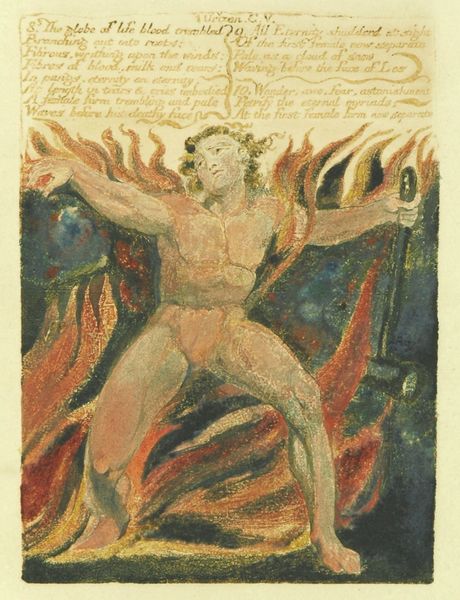
Titel: The First Book of Urizen (Blatt 15)
Künstler: William Blake
Standort: Wien
Institution: Albertina, Wien
Schlagwörter: blau, feuer, fuß, gemälde, hand, haut, kopf, mann, nackt, gelb, brust, finger, mund, nase, zeichnung, blick, rot, hose, arme, augen, gesicht, mensch, rahmen, stehen, hände, haare, locken, beine, bein, schrift, muskeln, inschrift, muskulös, buch, brennen, flammen, vulkan, druck, text, buchstaben, plakat, worte, hammer, hölle, leiden, schmerz, teufel, heiliger, englisch, ölkreide, verbrennung, schmied, harre, breitbeinig, verbrennen, gequält, muskolöls